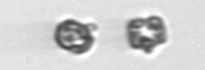
Label: Thalassiosira